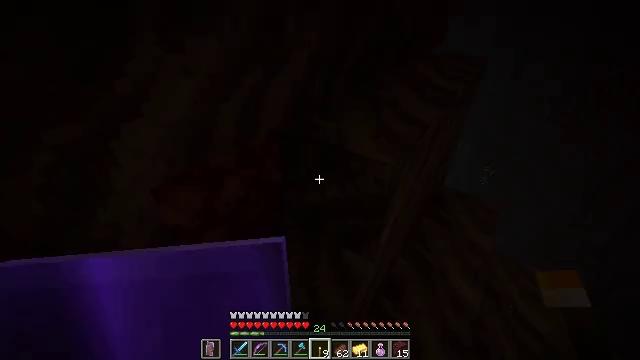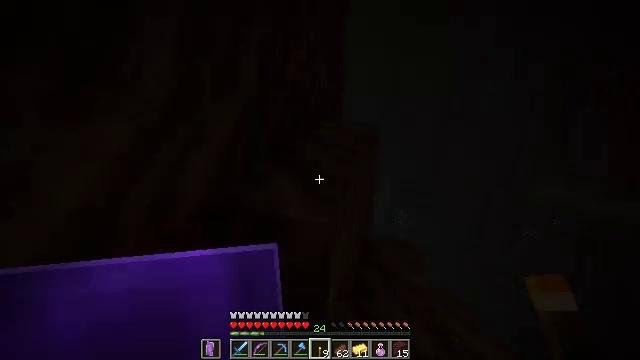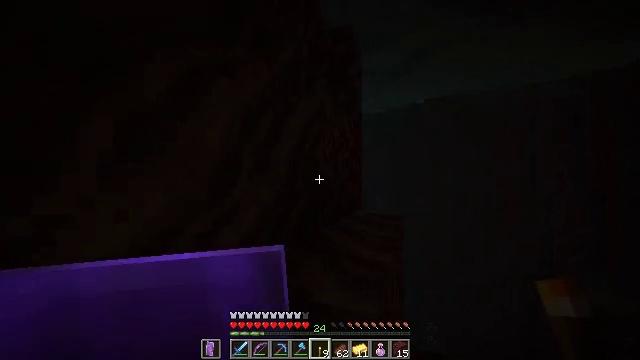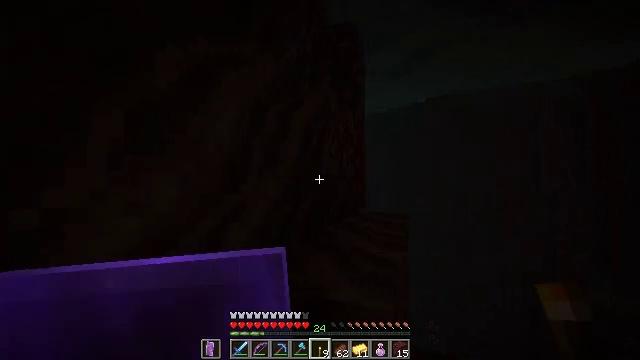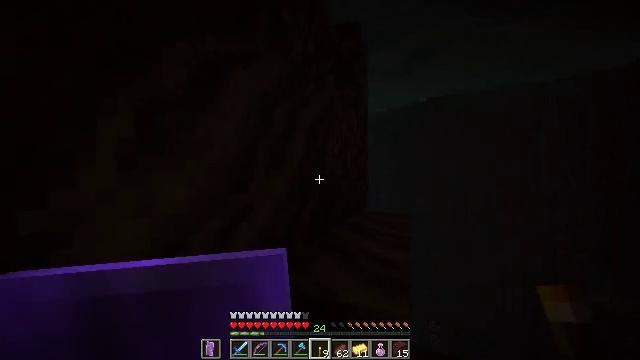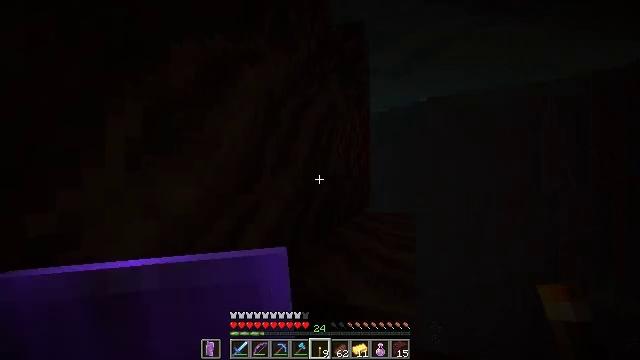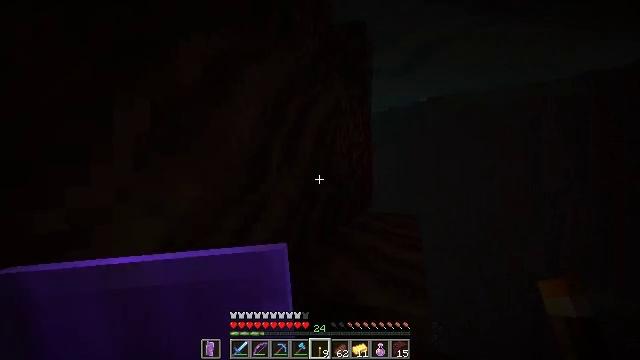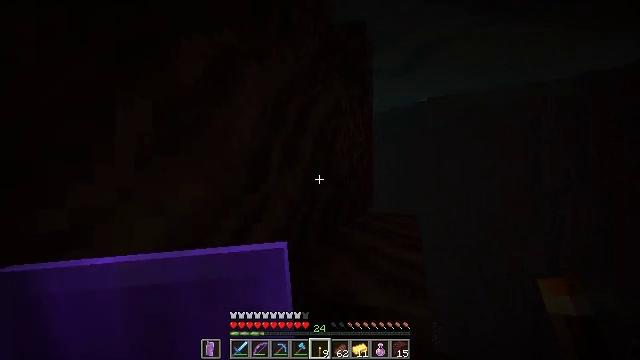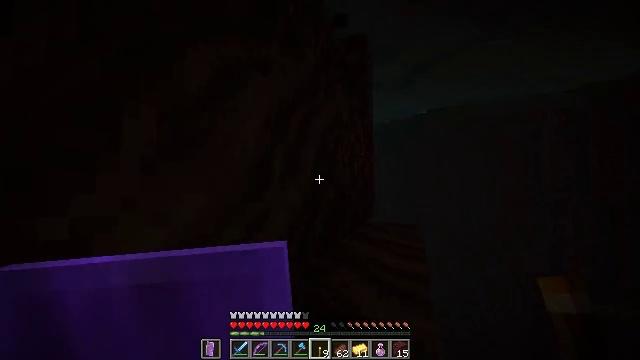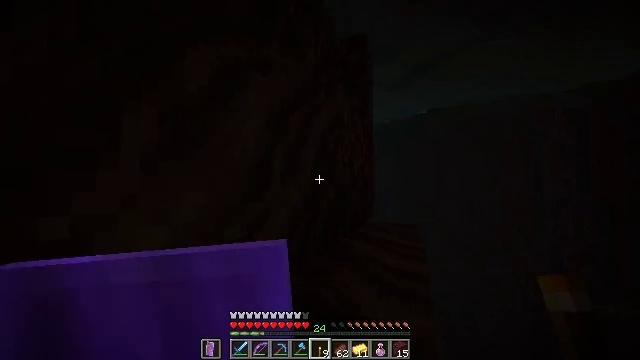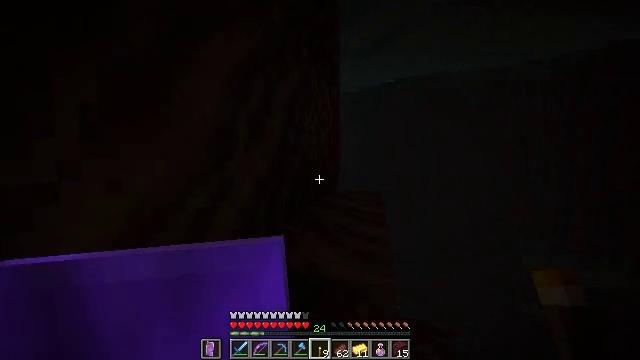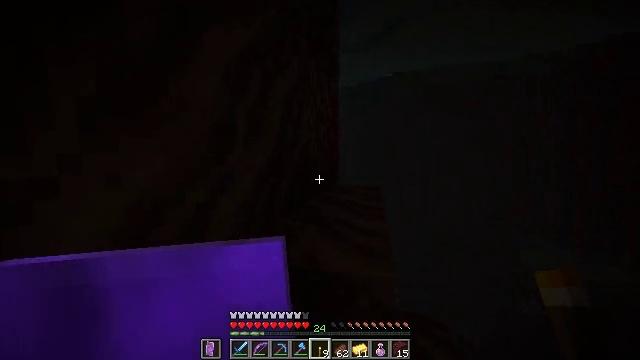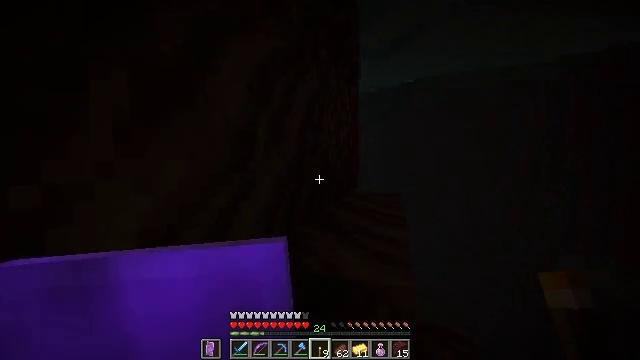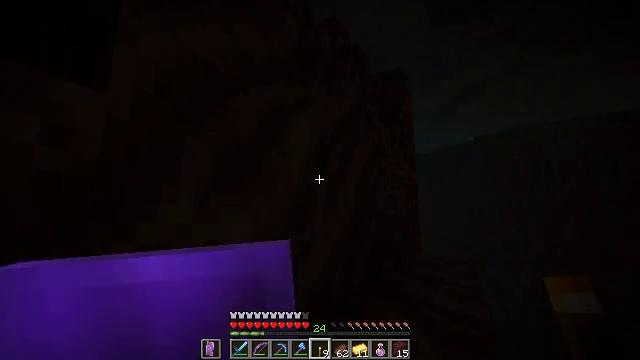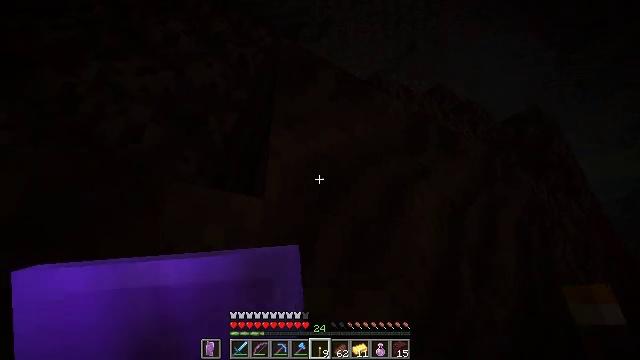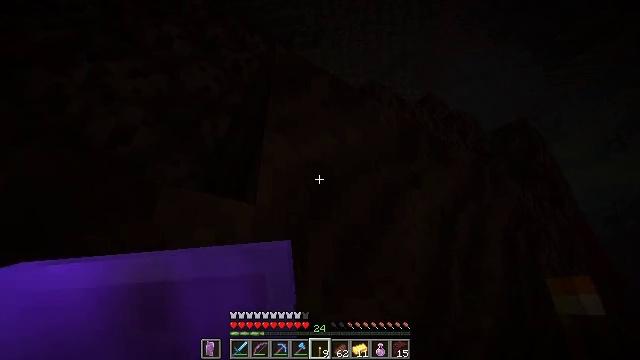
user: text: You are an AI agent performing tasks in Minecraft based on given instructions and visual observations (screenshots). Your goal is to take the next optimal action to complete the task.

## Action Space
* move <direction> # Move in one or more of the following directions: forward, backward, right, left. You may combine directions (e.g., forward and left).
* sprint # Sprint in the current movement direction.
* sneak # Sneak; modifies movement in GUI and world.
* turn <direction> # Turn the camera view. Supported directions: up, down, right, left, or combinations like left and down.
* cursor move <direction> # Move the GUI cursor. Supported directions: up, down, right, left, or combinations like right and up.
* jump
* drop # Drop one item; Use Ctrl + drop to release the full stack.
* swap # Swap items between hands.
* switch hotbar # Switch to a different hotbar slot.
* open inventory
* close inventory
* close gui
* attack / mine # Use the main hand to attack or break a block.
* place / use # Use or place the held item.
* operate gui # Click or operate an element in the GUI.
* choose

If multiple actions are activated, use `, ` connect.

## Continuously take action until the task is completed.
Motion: motion action
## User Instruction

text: Break soul soil to pick it up.
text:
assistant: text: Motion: move forward
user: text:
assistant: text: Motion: move forward and move right, turn left and up, jump
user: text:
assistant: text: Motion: no_op
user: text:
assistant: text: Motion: no_op
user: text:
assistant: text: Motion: no_op
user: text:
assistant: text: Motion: no_op
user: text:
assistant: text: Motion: no_op
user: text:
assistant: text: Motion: turn up
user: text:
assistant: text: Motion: no_op
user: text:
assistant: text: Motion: turn right and down
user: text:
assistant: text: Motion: turn down
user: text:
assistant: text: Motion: turn left and up
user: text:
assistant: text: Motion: turn left and up
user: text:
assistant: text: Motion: turn left and up
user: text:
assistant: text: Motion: turn right and up
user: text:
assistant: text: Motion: no_op
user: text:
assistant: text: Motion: no_op
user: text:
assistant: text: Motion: no_op
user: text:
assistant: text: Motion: no_op
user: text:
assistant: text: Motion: turn left
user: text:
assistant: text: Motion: attack / mine
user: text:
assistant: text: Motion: attack / mine
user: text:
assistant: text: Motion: attack / mine
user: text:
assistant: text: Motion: attack / mine
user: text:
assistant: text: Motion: attack / mine
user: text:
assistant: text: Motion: attack / mine
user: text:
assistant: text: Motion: attack / mine
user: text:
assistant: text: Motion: attack / mine
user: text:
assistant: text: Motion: attack / mine
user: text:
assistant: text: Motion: attack / mine